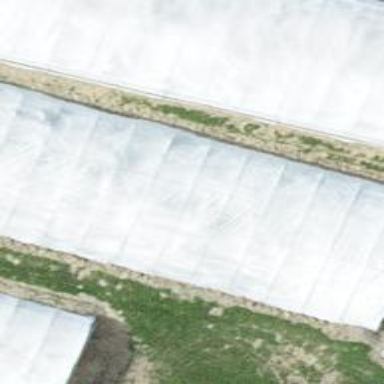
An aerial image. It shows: Greenhouse.